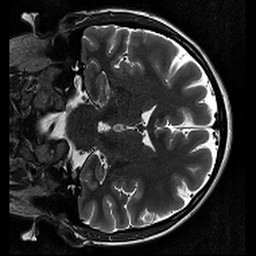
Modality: T2w
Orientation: coronal
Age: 27
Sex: female
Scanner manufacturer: siemens
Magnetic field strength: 3 T
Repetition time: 11.39 s
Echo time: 0.09 s